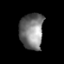
Tissue: lung
Cell type: Epithelial cells
Senescence score: 0.2037
Nuclear area (px): 838
Mean DAPI intensity: 121.718